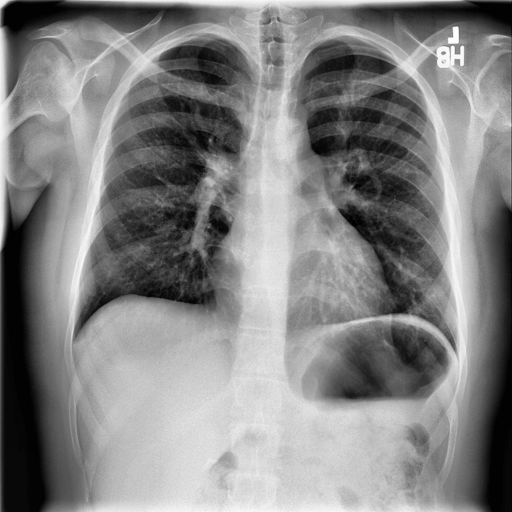
Finding: NORMAL